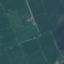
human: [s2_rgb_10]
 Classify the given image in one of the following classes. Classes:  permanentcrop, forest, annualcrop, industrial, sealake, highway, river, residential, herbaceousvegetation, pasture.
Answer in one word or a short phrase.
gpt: Pasture